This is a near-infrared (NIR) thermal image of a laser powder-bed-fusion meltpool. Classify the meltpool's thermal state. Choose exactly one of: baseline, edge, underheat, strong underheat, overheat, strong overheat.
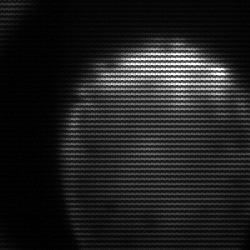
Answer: edge